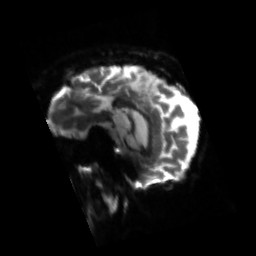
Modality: sbref
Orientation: sagittal
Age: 74
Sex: male
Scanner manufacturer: siemens
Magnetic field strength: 3 T
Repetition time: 4.71 s
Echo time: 0.0906 s